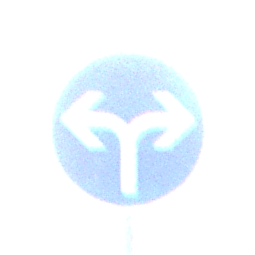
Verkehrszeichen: VorgeschriebeneFahrtrichtungRechtsOderLinks
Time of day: Dawn
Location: Outdoor (Nature)
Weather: Clear
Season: NotSpecified
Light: Natural